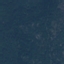
Land use / land cover class: Forest